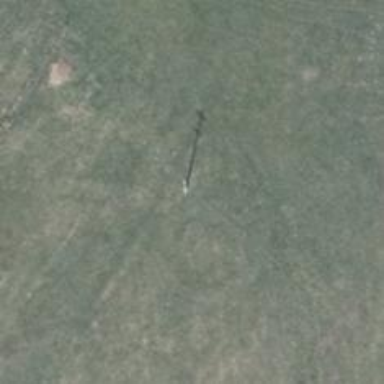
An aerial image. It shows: Power pole.